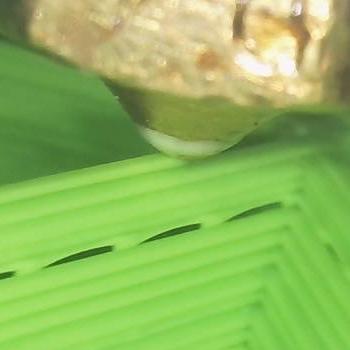
Flow rate: 66%